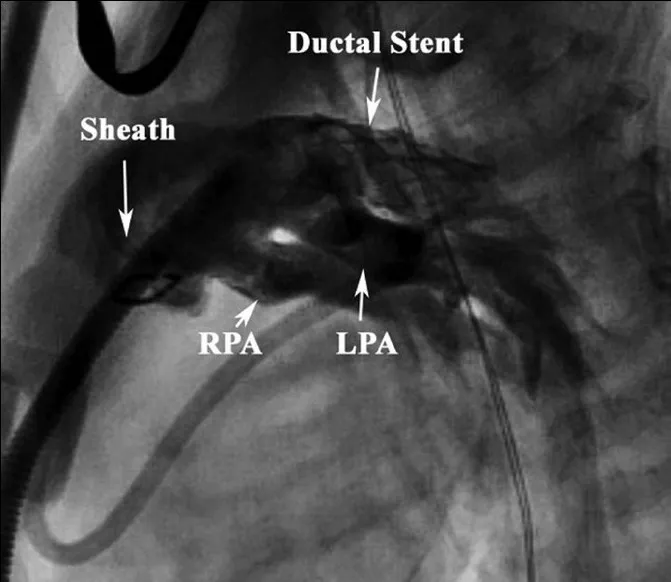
Angiographic image of ductal stent and branch pulmonary arteries (RPA= right pulmonary artery, LPA= left pulmonary artery).
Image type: radiology (x_ray)